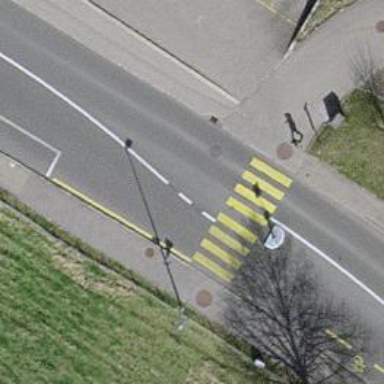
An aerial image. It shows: Marked zebra crossing with clear markings.